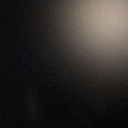
Screen state: off